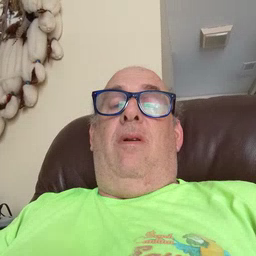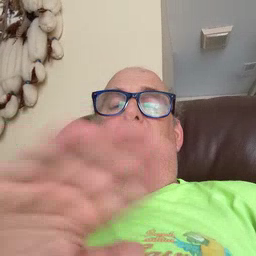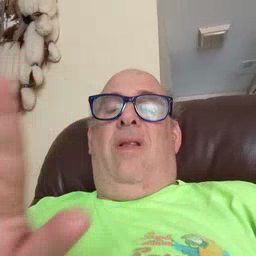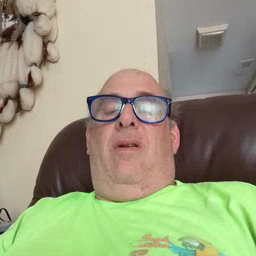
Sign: clean